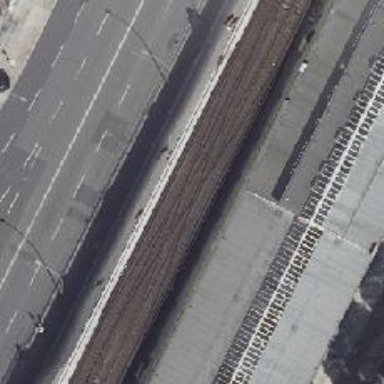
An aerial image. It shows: Rail track with electrification on top.